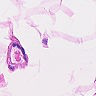
Metastatic tissue present: no